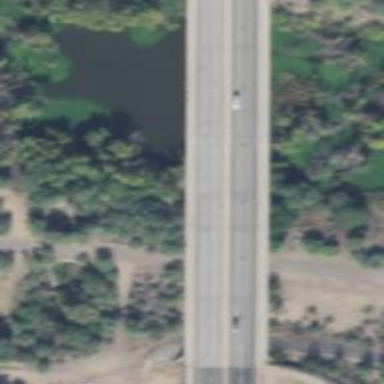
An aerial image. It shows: Bridge.